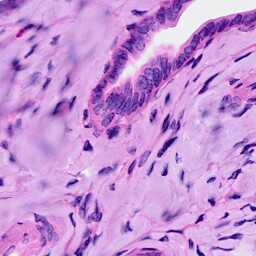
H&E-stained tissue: Ovarian